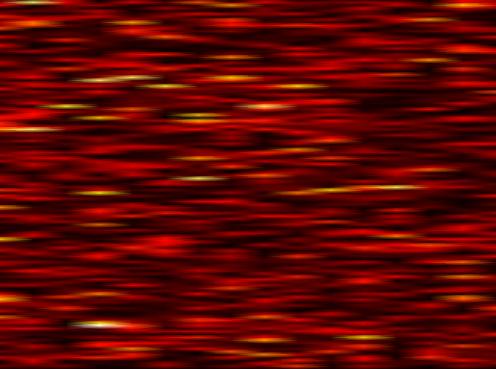
Label: FBMC